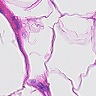
Metastatic tissue present: no